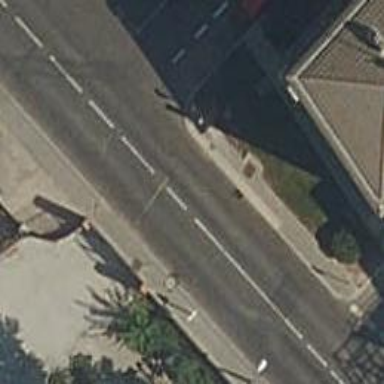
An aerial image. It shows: Public transport stop position.